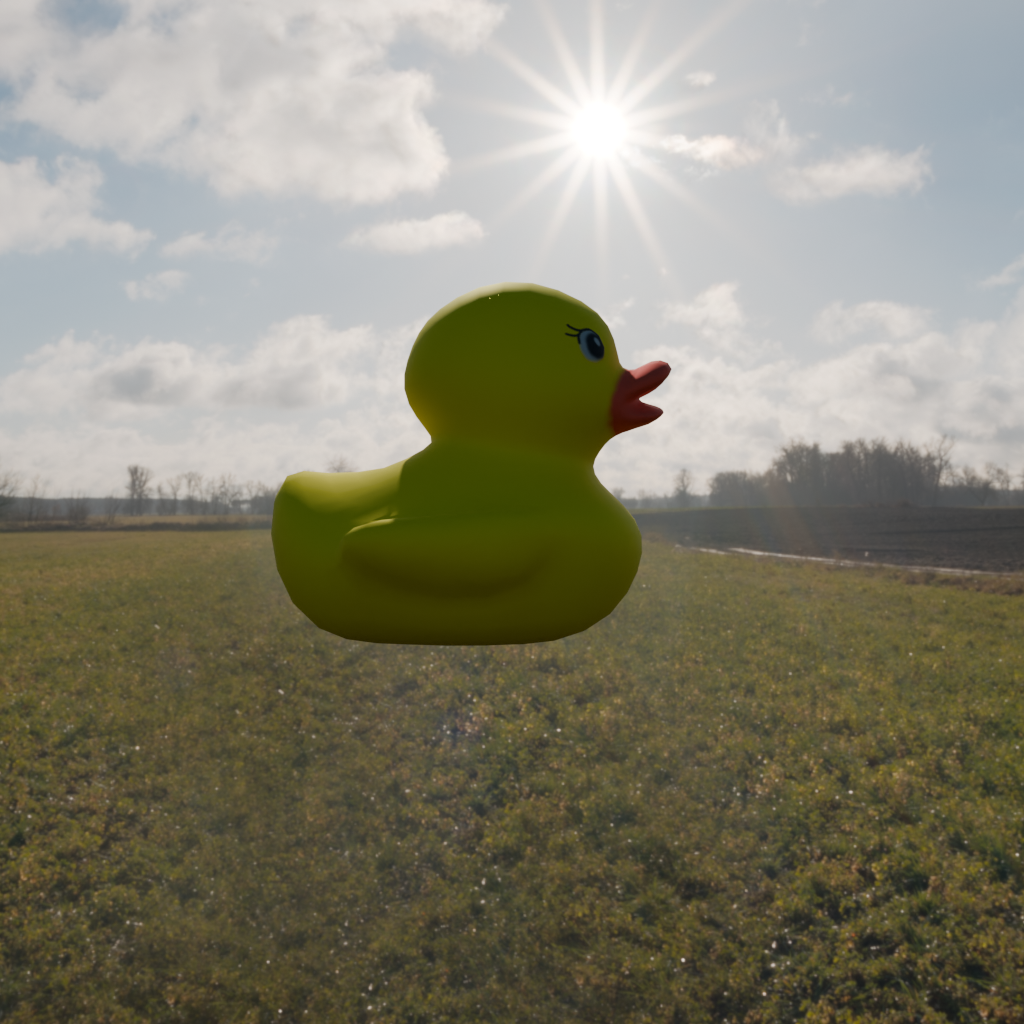
an image of a yellow rubber duck seen from <right> in a green field illuminated by the sun with a clear sky.